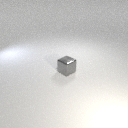
small gray metal cube